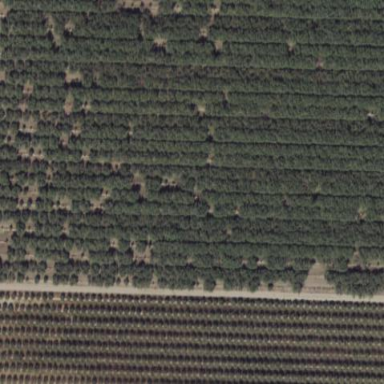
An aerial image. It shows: Orchard filled with almond trees.